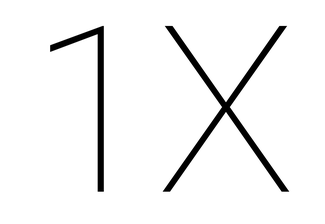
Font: Roboto_Thin